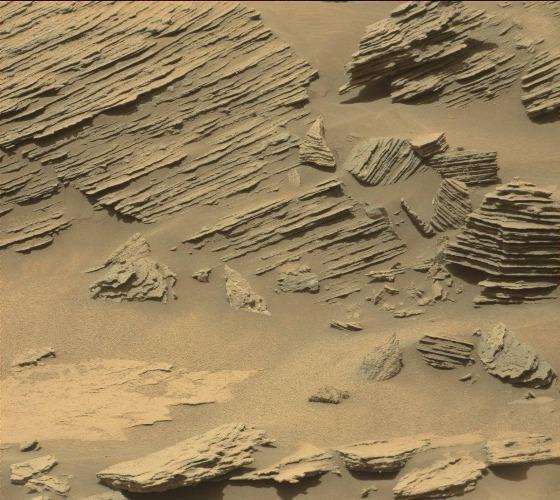
Terrain classes present: Bedrock, Gravel / Sand / Soil, Rock, Shadow